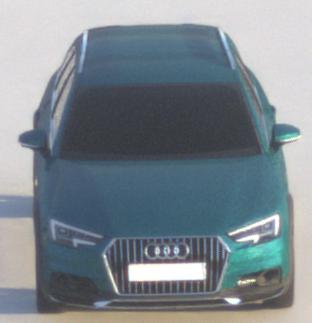
Make: Audi
Model: A4 Allroad 45 TFSI
Detailed model: A4 (B9) allroad
Model produced from: 2019/02
Model produced until: 2019/05
Doors: 5
Color: blue
Road condition: dry road
Daytime: sunrise or sunset
Contrast: low contrast